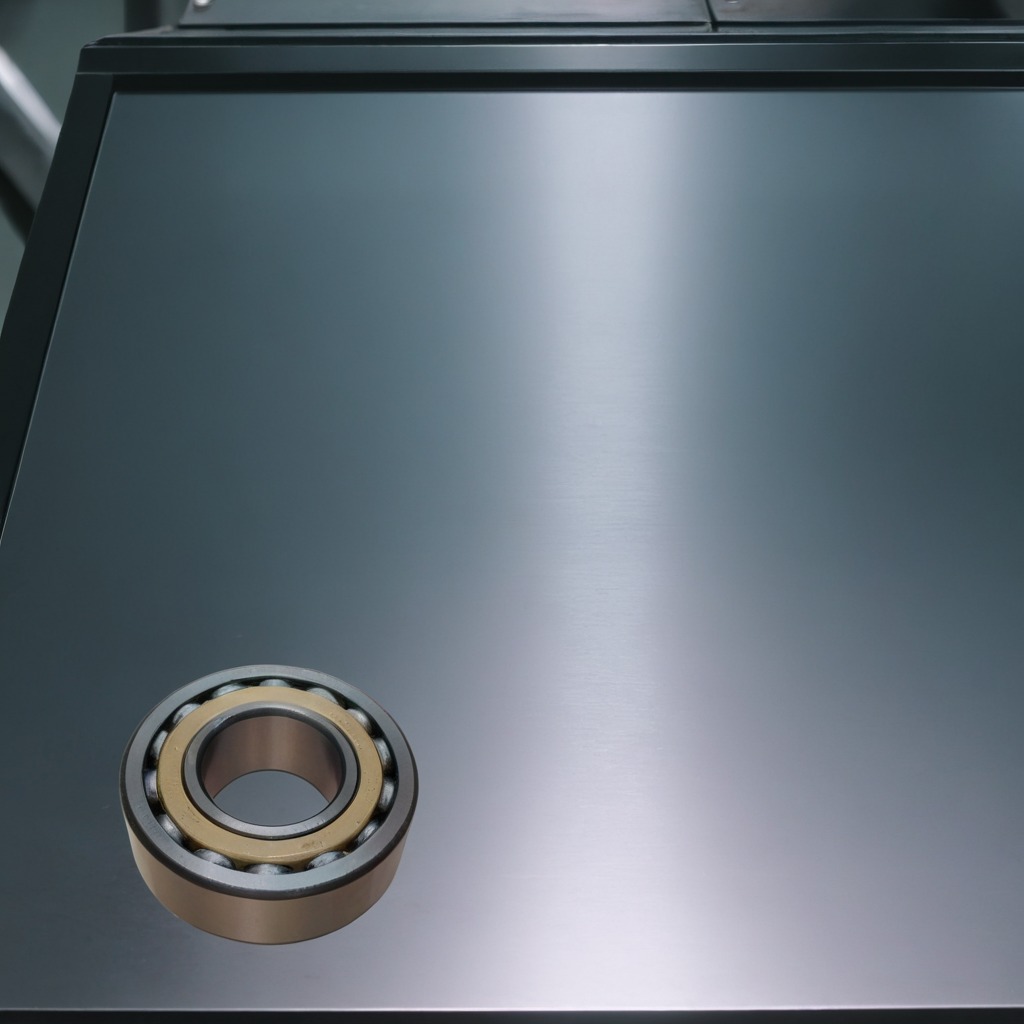
A ball bearing is lying on a metal table in a machine shop under fluorescent lights.